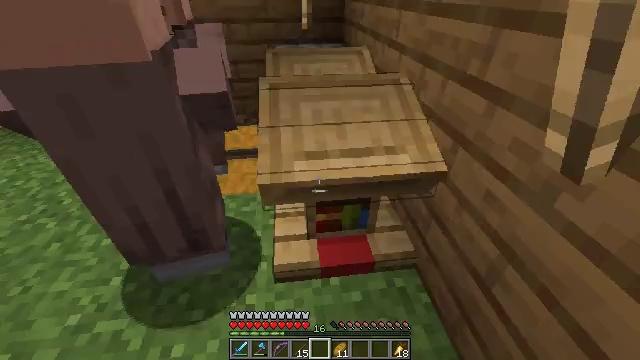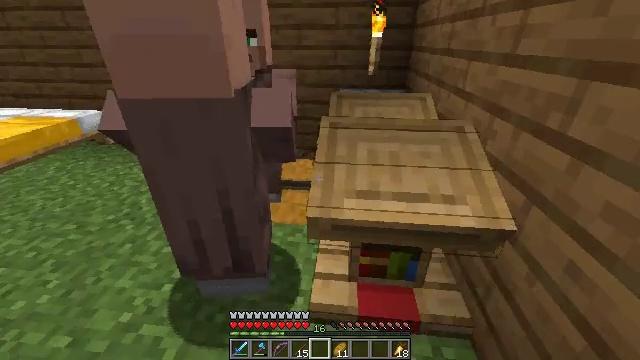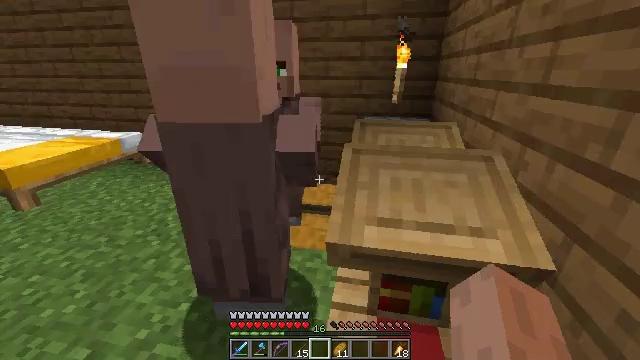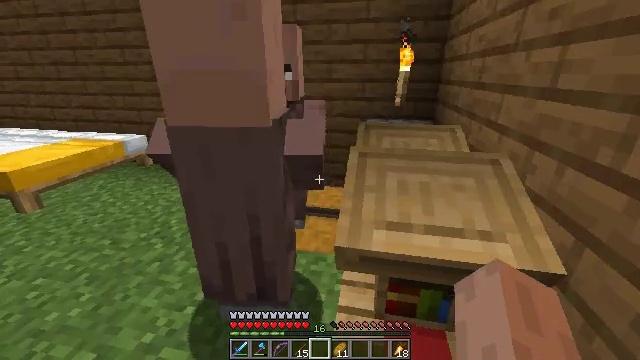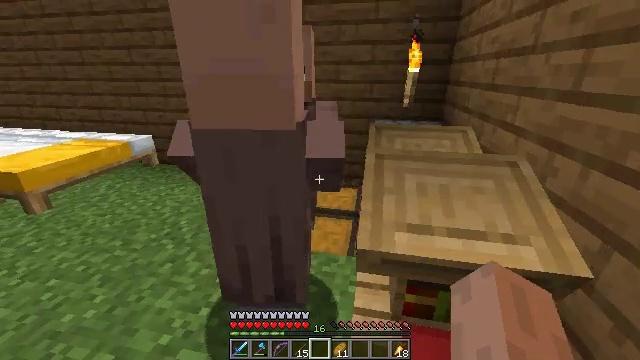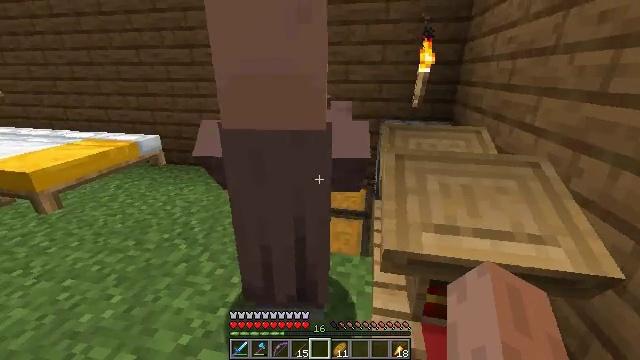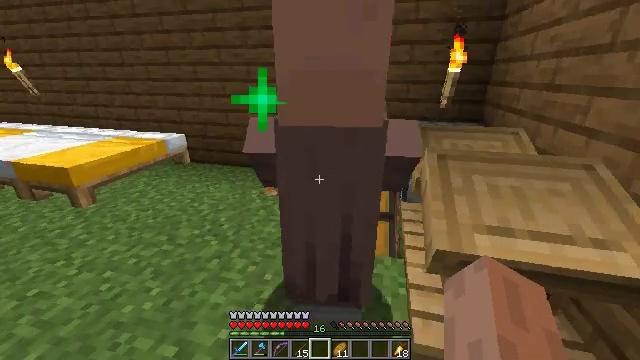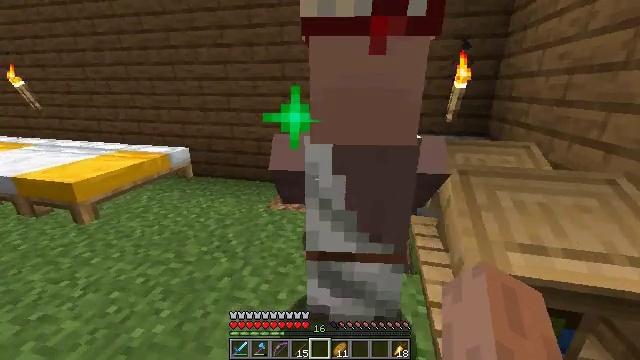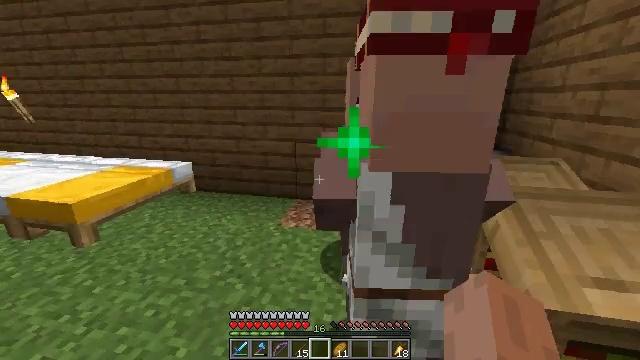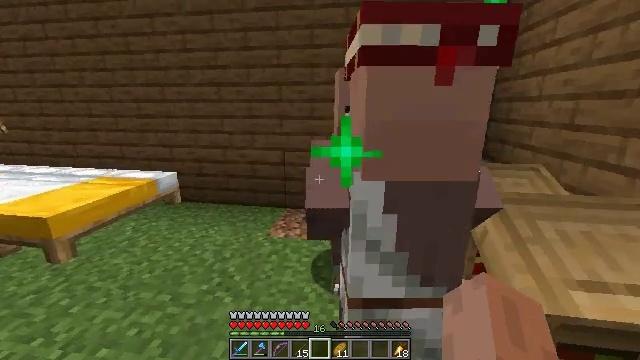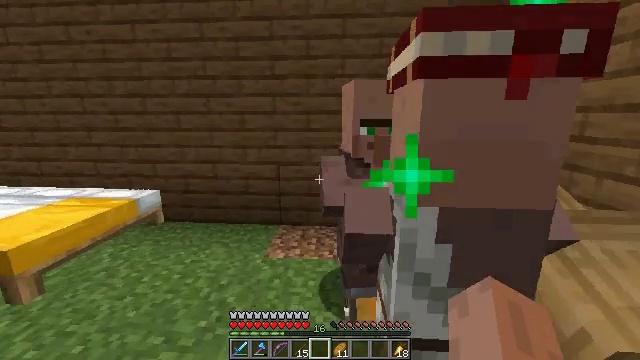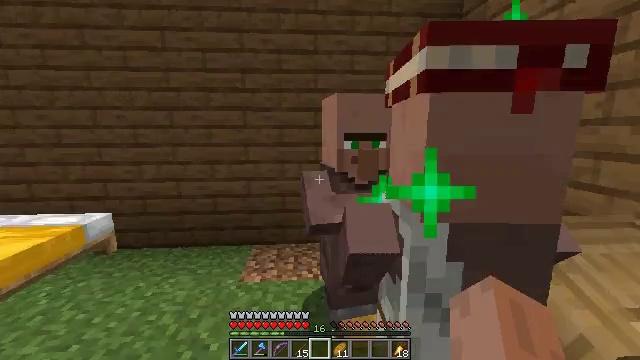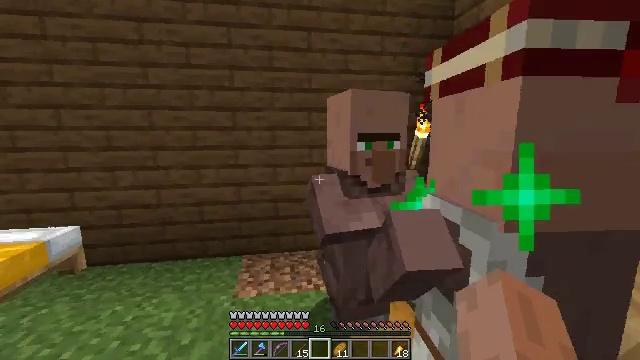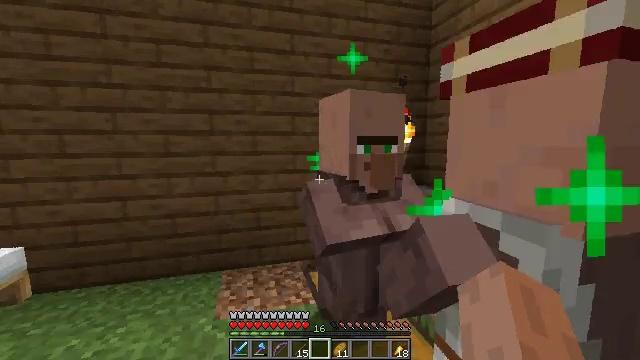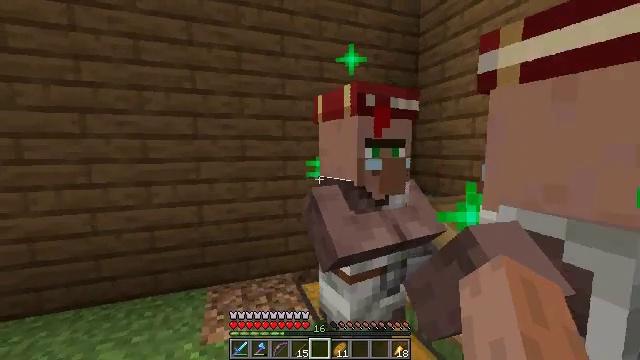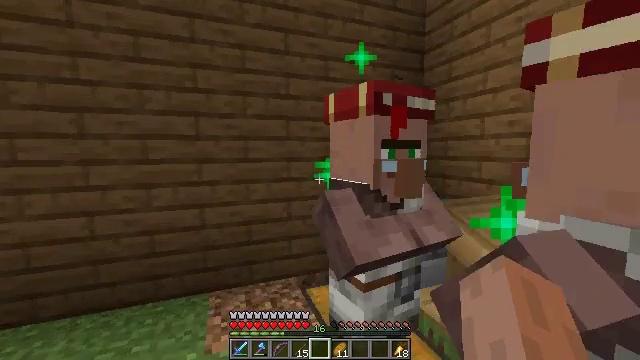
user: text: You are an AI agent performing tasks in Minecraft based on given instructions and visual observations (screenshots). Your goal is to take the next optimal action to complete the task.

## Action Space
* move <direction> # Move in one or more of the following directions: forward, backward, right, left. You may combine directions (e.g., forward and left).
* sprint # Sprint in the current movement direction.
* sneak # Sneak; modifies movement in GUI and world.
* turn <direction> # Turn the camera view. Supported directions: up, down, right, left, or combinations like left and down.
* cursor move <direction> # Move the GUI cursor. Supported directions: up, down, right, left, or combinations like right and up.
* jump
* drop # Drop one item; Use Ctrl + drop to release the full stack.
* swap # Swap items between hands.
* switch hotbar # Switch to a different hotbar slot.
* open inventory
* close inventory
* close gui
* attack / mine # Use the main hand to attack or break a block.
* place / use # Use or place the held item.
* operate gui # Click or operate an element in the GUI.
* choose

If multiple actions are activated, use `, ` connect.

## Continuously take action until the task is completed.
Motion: motion action
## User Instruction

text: Destroy the wall torch to gather it.
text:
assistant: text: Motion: turn left and up
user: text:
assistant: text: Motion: turn left and up
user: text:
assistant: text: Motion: move left
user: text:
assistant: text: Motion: move left
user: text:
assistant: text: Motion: move left
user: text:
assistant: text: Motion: move left, turn left
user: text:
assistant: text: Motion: move forward and move left, turn up
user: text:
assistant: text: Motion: move forward and move left, turn right and up
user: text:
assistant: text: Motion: move forward and move left, turn right and up
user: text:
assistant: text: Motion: move forward and move left, turn right and up
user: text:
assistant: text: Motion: move forward and move left, turn right and up
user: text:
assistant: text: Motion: move forward and move left, turn right
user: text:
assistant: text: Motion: move forward and move left, turn right and up
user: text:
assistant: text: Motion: move forward and move left, turn right and up
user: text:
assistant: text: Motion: no_op
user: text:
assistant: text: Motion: turn right and up
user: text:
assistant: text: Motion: turn right
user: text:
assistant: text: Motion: use / place
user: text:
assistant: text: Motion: use / place
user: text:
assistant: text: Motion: turn right, use / place
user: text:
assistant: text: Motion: turn right
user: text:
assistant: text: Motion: no_op
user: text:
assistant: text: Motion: open gui
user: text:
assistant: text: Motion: no_op
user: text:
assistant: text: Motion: cursor move left and up
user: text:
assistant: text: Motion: cursor move left and up
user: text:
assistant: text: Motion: cursor move left
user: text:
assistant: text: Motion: no_op
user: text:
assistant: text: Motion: cursor move up
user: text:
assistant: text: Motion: no_op